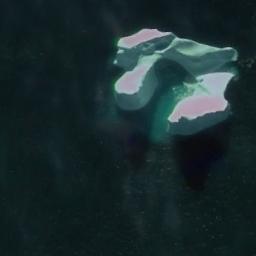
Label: sea_ice